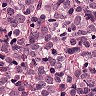
Metastatic tissue present: yes